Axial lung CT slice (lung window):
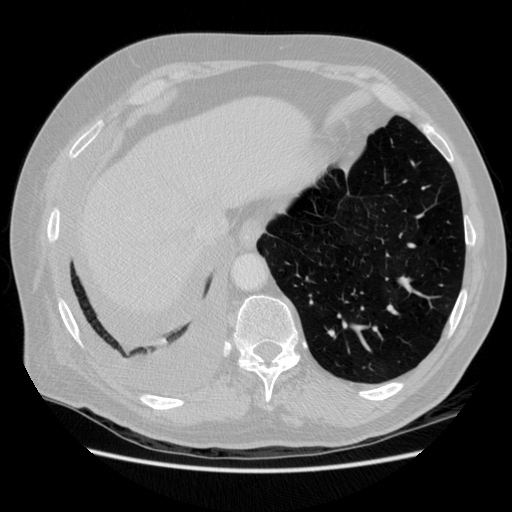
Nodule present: no